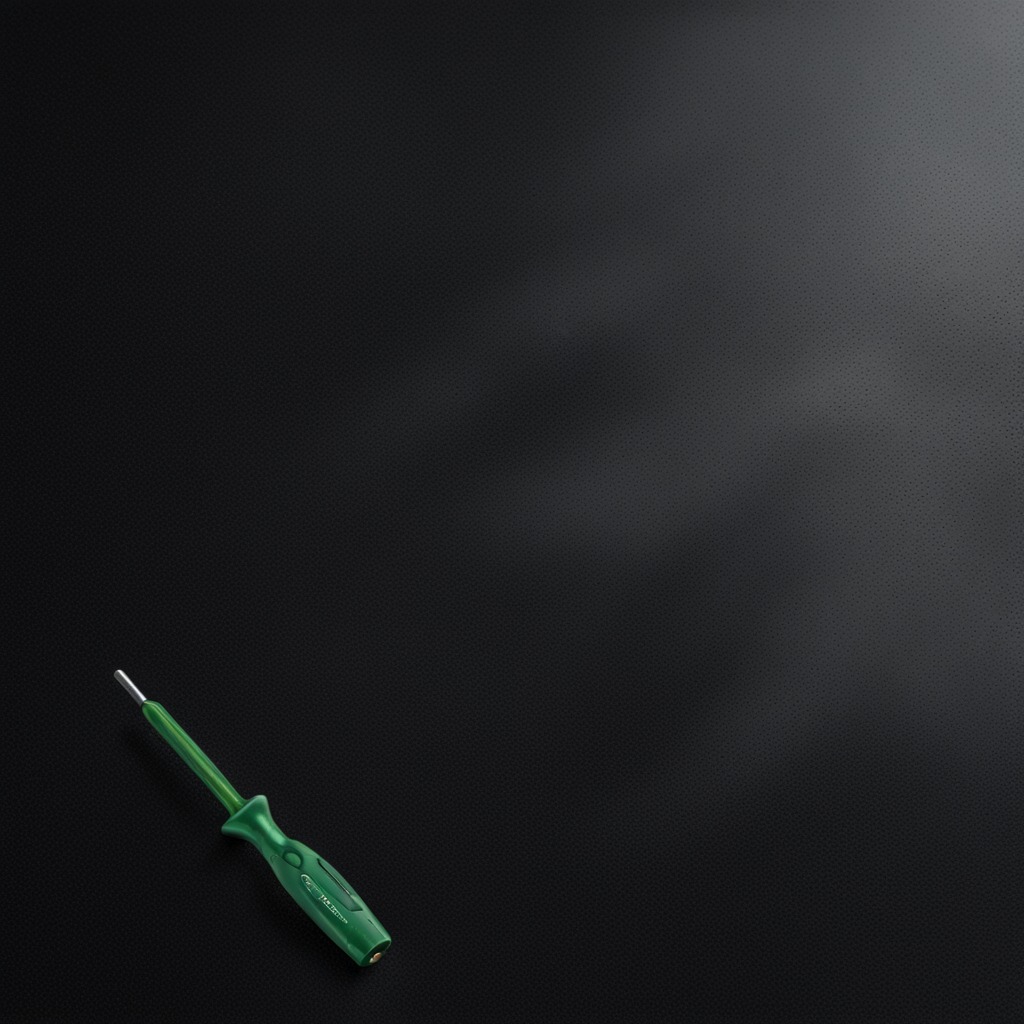
A screwdriver lies on a clean granite tabletop covered with a black rubber mat inside a workshop at night dim ambient light soft shadows worn but beneath the mat